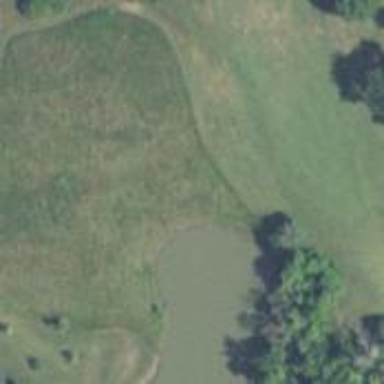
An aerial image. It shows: Rough golf area surrounded by grassland.